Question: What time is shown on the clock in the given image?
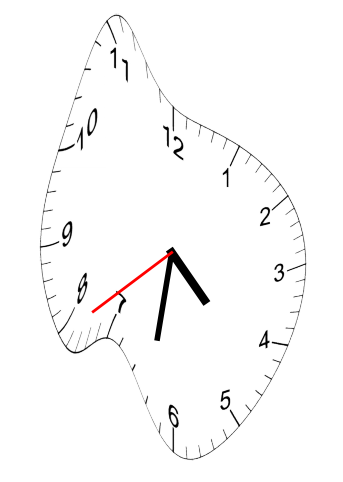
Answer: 04:31:39